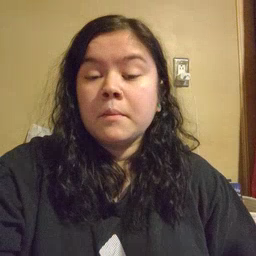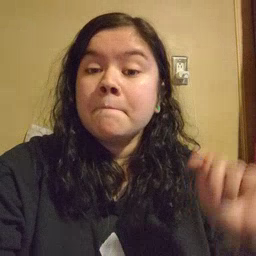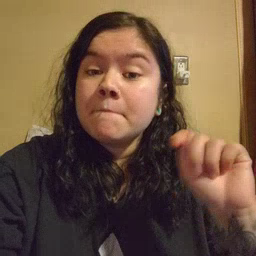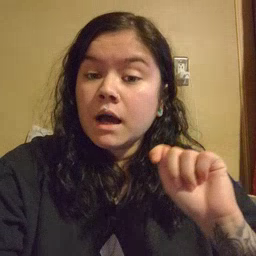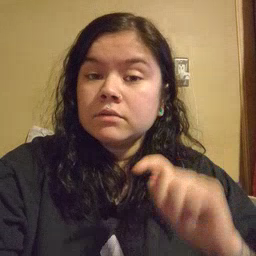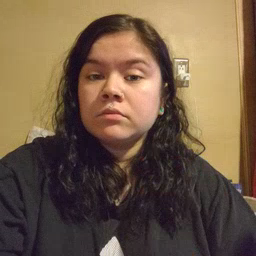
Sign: potty